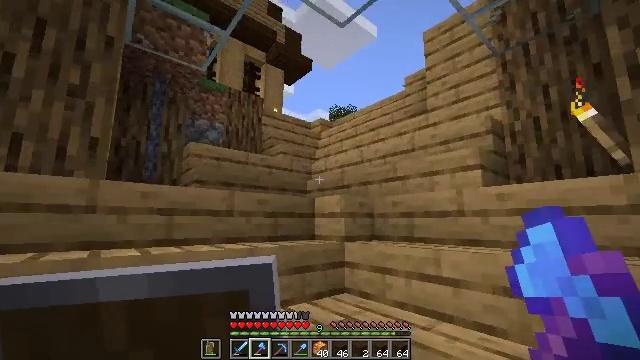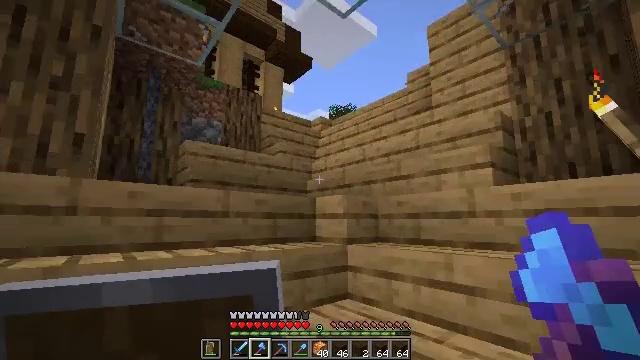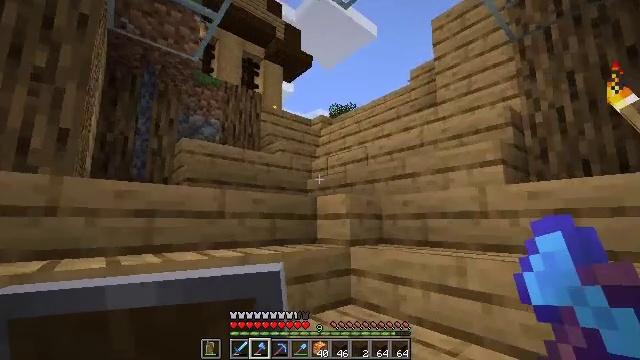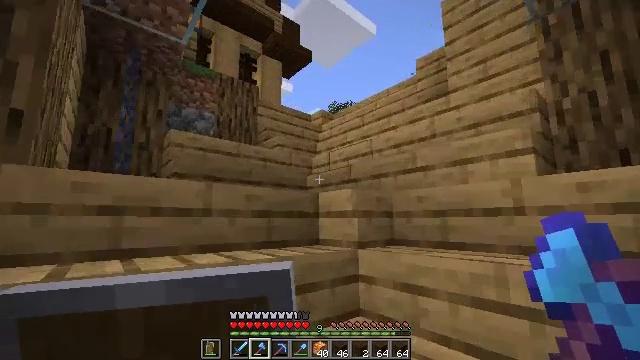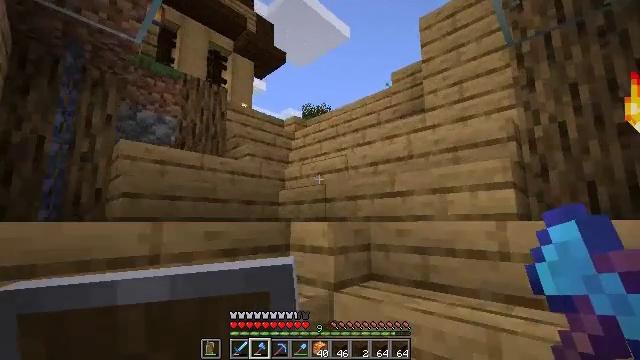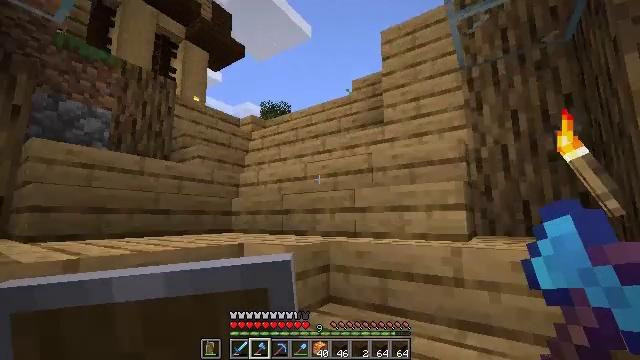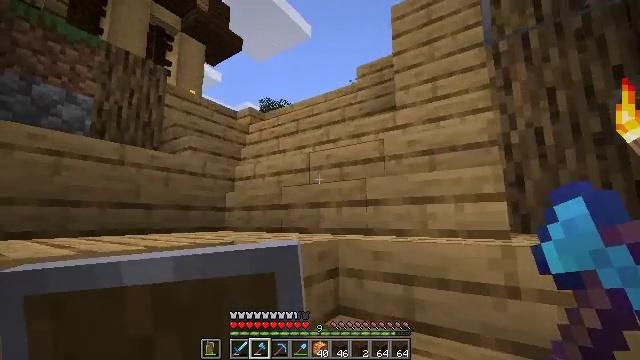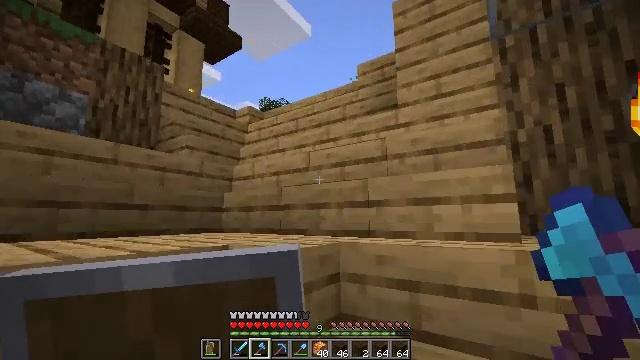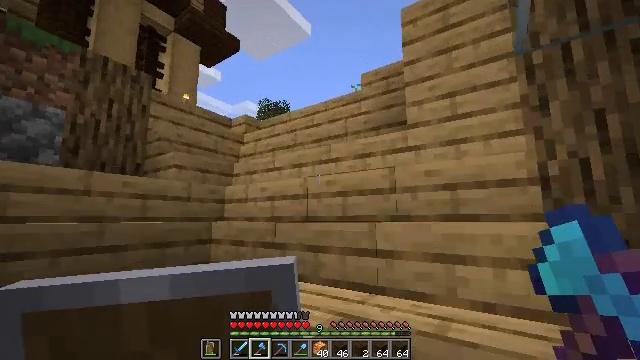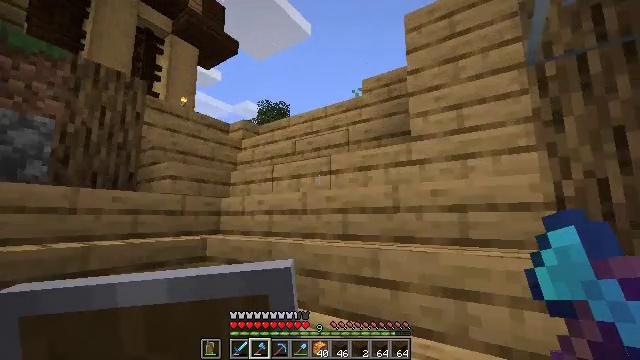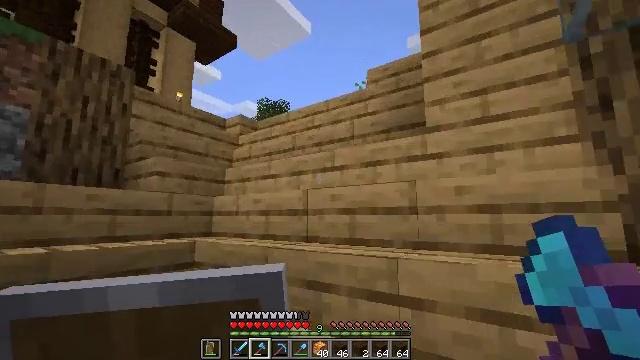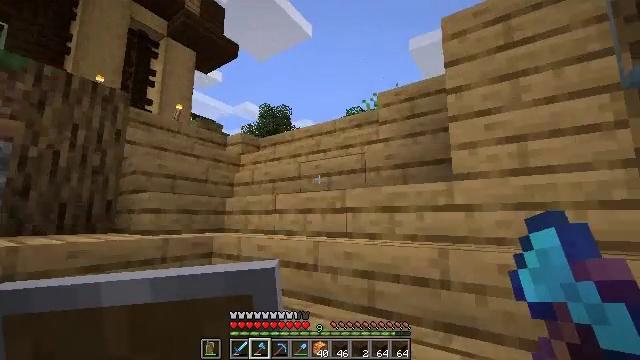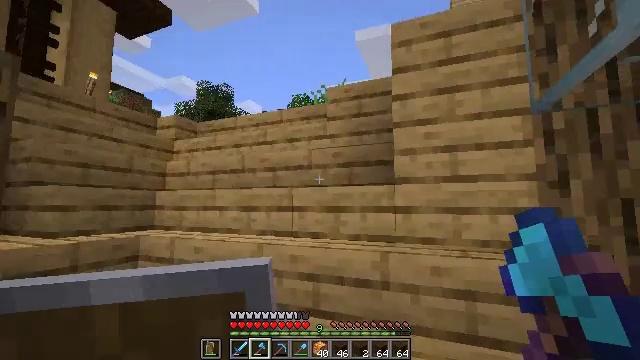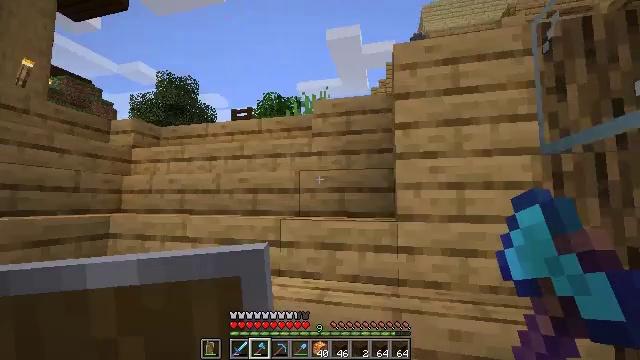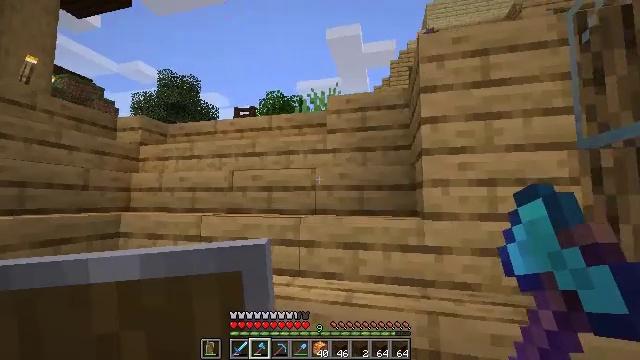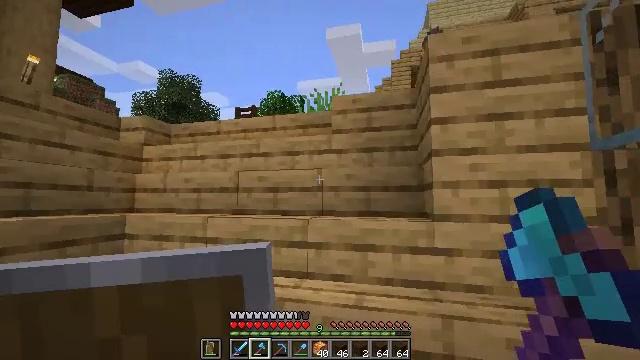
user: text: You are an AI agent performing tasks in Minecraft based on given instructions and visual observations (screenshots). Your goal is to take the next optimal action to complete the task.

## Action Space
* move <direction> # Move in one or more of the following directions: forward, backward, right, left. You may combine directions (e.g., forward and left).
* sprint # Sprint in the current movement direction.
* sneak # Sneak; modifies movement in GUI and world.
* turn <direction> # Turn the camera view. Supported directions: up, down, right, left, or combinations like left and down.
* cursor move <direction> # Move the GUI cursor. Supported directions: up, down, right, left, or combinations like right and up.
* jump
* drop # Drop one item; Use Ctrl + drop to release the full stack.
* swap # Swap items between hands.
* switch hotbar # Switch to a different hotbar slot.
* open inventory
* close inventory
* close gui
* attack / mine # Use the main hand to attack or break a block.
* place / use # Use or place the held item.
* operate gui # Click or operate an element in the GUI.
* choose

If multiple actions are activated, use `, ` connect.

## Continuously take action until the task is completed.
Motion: motion action
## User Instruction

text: Mine planks.
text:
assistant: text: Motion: move forward
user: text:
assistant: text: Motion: move forward
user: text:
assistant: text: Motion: move forward
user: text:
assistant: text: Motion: move forward, turn right
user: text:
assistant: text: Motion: move forward, turn right
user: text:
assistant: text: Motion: move forward
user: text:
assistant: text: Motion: move forward
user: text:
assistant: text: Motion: move forward
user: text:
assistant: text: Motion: move forward
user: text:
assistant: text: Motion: move forward and move left
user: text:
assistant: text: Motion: move forward and move left
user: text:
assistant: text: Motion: move forward and move left, turn right and down
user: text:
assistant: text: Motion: move forward and move left, turn right
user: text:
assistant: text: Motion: move left
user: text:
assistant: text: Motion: move left
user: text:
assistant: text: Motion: move left
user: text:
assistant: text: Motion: move left
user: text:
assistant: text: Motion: move left
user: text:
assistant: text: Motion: move forward and move left
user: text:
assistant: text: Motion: move forward
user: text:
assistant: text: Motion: no_op
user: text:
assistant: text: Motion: no_op
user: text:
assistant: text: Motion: move forward
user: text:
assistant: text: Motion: move forward
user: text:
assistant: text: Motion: move forward
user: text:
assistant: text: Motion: move forward
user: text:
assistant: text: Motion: move forward
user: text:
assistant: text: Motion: move forward
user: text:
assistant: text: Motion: move forward
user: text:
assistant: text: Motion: move forward